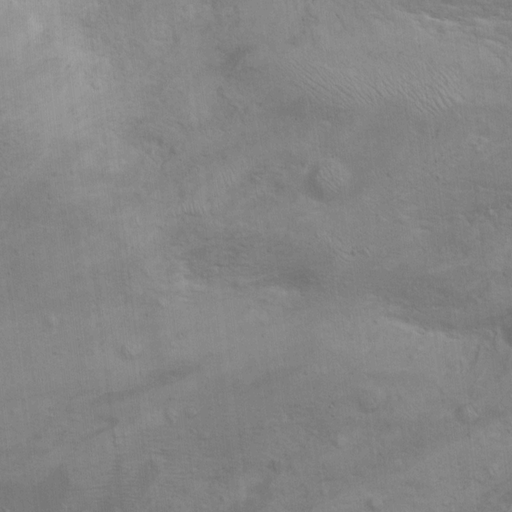
Classes present: Background